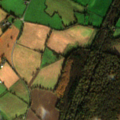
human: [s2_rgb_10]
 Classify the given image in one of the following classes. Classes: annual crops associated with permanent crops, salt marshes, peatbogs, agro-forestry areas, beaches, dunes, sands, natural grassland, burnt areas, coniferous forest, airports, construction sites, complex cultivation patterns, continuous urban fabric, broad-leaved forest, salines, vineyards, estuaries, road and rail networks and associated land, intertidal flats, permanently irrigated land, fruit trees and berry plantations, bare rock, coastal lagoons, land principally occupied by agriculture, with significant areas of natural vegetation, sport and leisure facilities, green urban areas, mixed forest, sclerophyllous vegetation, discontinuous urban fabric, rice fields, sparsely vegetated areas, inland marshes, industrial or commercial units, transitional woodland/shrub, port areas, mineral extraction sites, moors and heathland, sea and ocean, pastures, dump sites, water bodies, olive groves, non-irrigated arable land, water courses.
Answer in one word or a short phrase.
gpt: non-irrigated arable land, pastures, broad-leaved forest